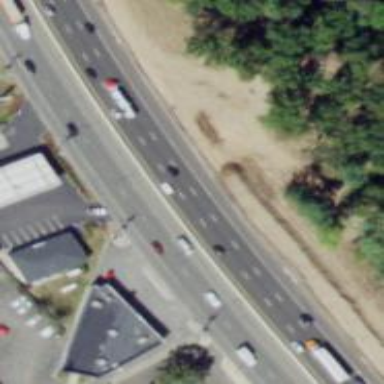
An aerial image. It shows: Expressway with asphalt surface classified as trunk highway.